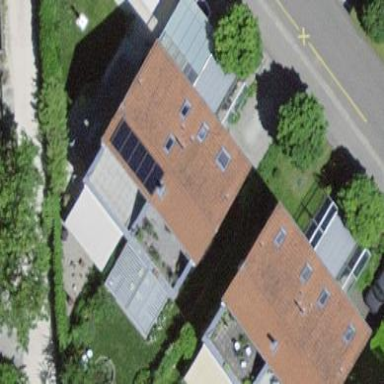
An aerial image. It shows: Gabled terrace building with roof tiles.